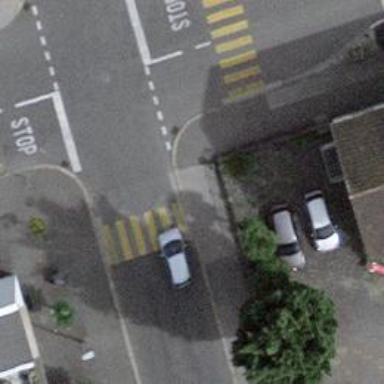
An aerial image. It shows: Marked zebra crossing on the road.